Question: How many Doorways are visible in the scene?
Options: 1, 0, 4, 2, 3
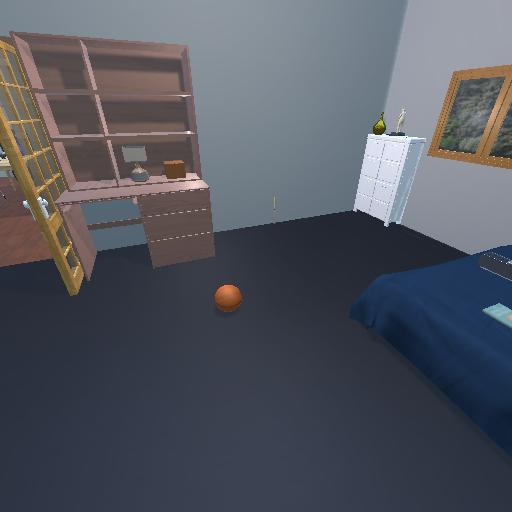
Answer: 1